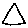
Label: triangle